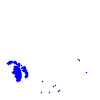
Particle: electron